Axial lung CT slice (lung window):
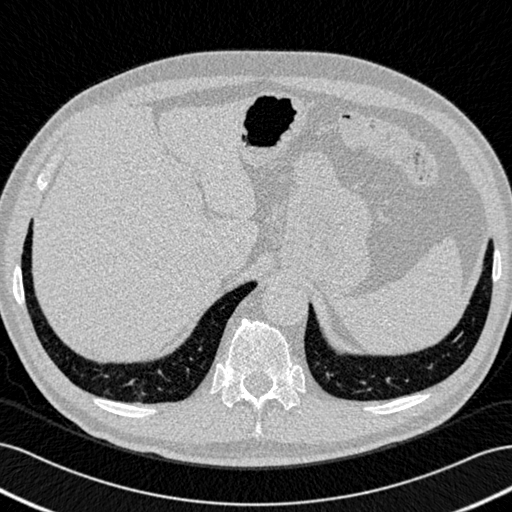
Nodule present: no